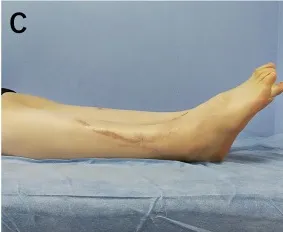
The internal fixation devices were removed 18 months after the initial surgery.the range of motion is displayed in panel.
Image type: radiology (ultrasound)